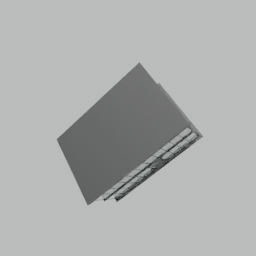
Label: architecture